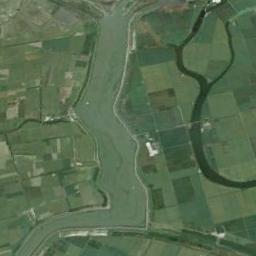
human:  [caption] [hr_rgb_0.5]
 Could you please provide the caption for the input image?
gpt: There are many neat places beside the river .

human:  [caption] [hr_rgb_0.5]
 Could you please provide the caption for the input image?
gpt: The two rivers go through the farmland .

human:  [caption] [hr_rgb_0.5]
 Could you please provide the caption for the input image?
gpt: A curved, Approximately right-angled, Light green river with green and tan mixed fields on both sides .

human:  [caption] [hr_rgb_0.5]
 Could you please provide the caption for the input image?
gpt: The river goes through bare and green farmland .

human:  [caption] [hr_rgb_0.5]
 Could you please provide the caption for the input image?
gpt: There are many green farmlands near the river .